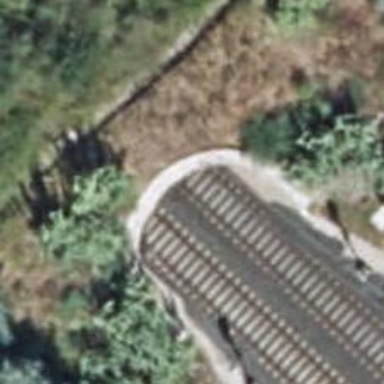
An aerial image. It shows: Railway with electrified contact lines.